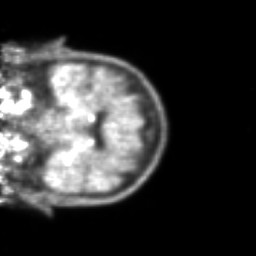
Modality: PET
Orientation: coronal
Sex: male
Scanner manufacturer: ge